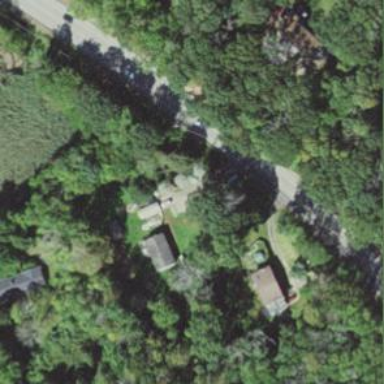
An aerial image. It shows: Residential driveway designated as service road.